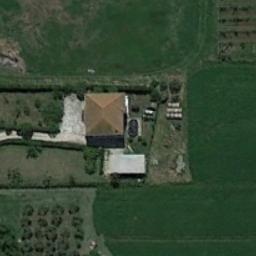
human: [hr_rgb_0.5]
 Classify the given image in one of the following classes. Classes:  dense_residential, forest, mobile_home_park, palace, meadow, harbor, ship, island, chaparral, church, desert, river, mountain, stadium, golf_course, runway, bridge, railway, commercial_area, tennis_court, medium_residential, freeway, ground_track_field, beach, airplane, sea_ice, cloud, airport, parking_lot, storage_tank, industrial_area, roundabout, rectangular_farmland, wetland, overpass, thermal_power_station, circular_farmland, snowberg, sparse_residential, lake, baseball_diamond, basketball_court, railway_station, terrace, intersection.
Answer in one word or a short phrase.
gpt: sparse_residential